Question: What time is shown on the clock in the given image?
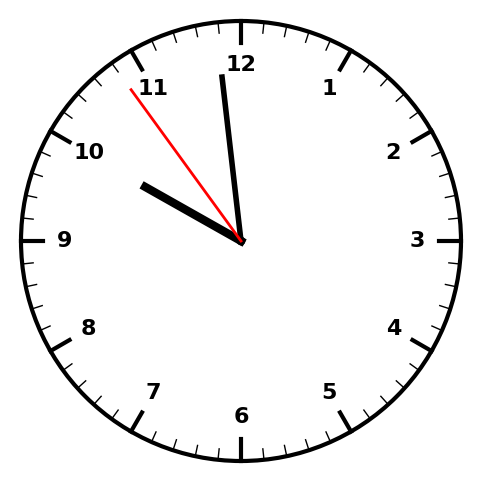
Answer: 09:58:54